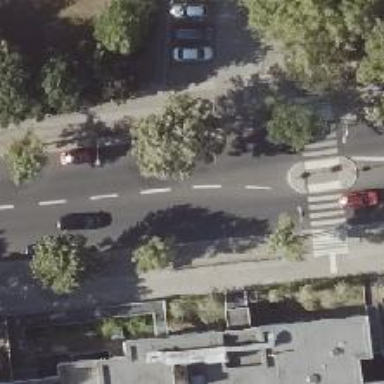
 featuring sidewalks on both sides and parallel on-street parking lane. There is also cycle track provided for cyclists."